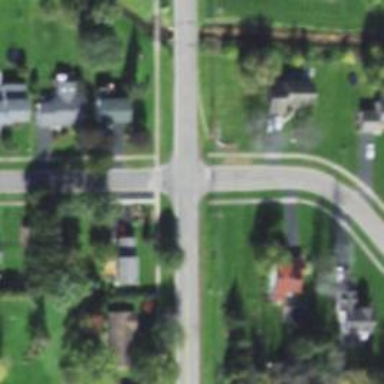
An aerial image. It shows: Secondary road.